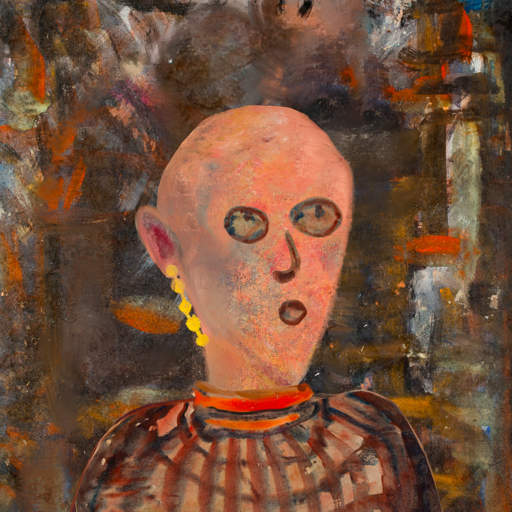
Background: GypsyQueen, Head And Neck Side: Irani, Face Side: Orphan, Bust: Orphan, Hair Side: Blank, Head Accessory: Blank, Second Necklace: Blank, Necklace: Experience, Baby: Blank